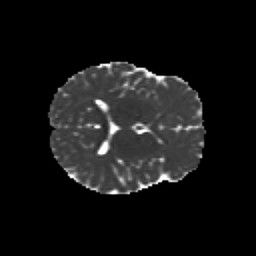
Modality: MD
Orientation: axial
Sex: female
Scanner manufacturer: siemens
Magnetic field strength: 3 T
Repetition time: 5 s
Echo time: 0.071 s